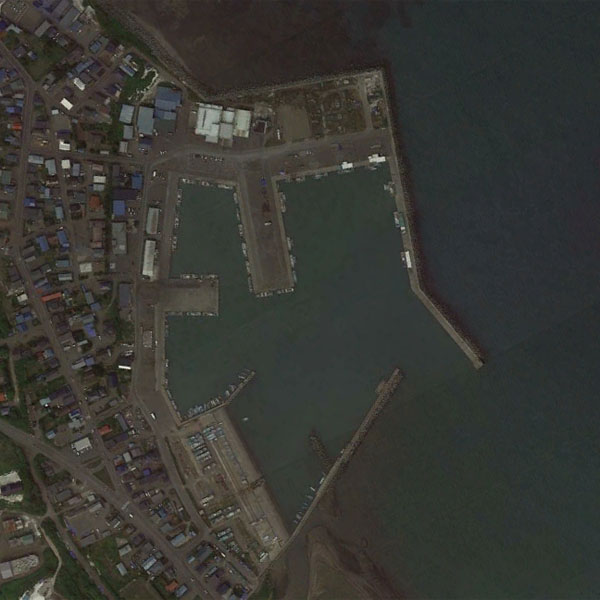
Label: Port